Question:
The above is my PRO file. There is a PvAPI.lib, an ImageLib.lib, and a PvApi.h, an ImageLib.h file, and a StdAfx.h file. The latter three are in the INCLUDEPATH paths and the library locations are given as follows under LIBS.
However, the compiler still doesn't seem to recognize the first header file that's brought up. Any reason as to why? Perhaps I am declaring the paths incorrectly?
Issues:
> C:\Users\Andrew\Desktop\GO TO
HELL\HardTrigger\USERINTERFACE-THINGS\UserInterface-build-desktop-Qt_4_8_1_for_Desktop_-_MSVC2010__Qt_SDK__Debug....\HardTrigger.cpp:62: error: C1083: Cannot open include file: 'PvApi.h': No such file or
directory
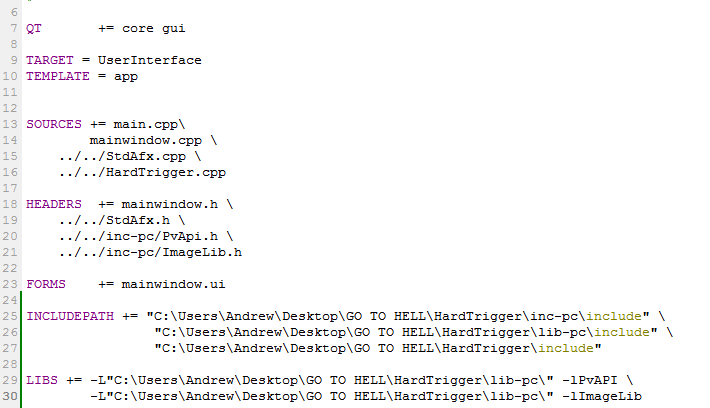
Answer: PvApi.h seems to be in "somefolder\inc-pc", while INCLUDEPATH contains "somefolder\inc-pc\include"